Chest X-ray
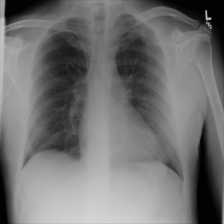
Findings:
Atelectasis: negative
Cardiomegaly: negative
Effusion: negative
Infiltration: negative
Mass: negative
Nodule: negative
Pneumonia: negative
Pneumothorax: negative
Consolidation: negative
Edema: negative
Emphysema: negative
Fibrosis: negative
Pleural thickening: negative
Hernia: negative